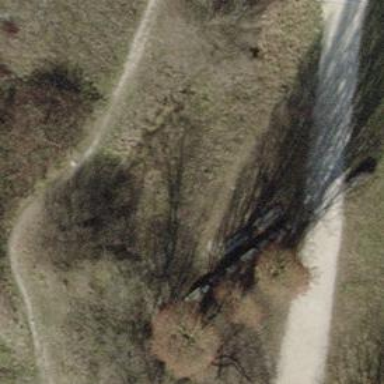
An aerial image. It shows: Bench for seating.